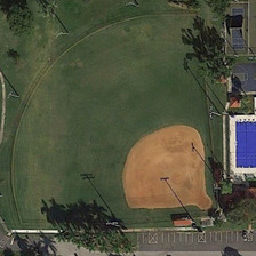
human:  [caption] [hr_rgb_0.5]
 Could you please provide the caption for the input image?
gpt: a fan shaped baseballfield is surrounded by a basketball court  several tennis courts and a parking lot .

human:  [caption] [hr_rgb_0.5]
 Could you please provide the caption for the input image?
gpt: a fanshaped baseball field beside a basketball court and a tennis court .

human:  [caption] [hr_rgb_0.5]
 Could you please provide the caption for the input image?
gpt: the baseball field is next to a basketball field  a volleyball court and a tennis court .

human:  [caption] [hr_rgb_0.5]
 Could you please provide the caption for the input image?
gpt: a parking lot is lying near the baseballfield  next to which there are some other sports courts .

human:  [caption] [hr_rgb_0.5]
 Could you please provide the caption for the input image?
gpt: several green trees are around a baseball field and a parking lot  .